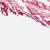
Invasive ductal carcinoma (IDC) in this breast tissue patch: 0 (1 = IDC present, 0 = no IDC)